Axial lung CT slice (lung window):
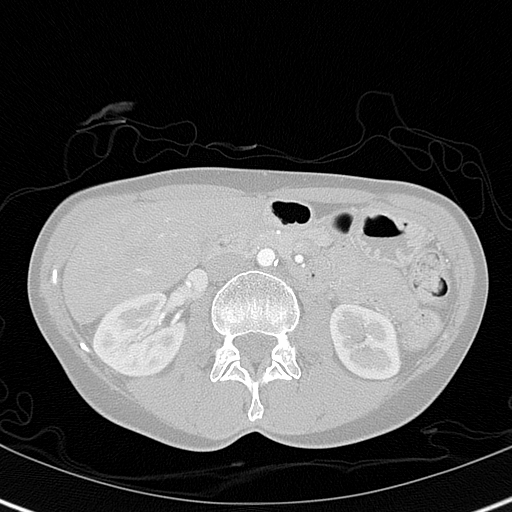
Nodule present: no